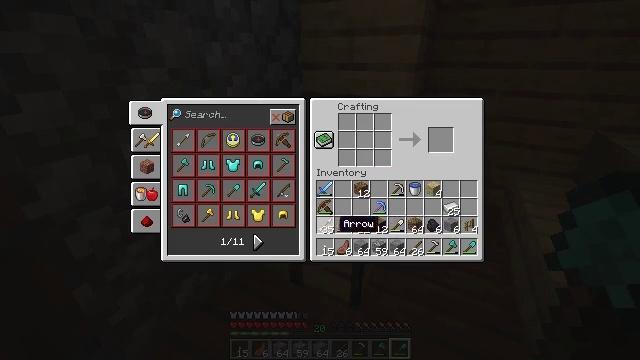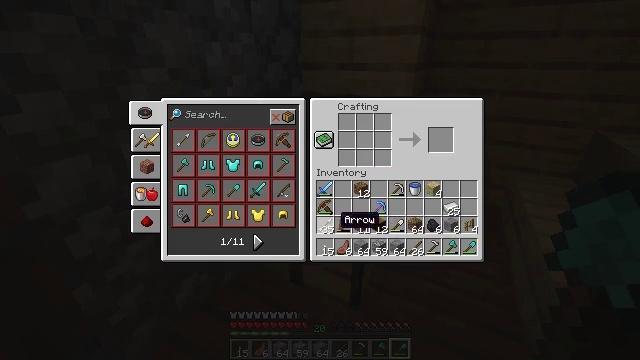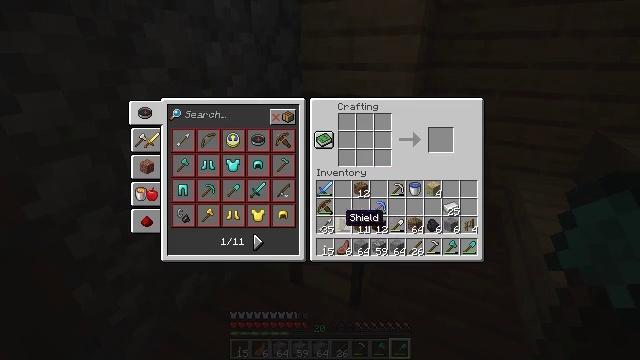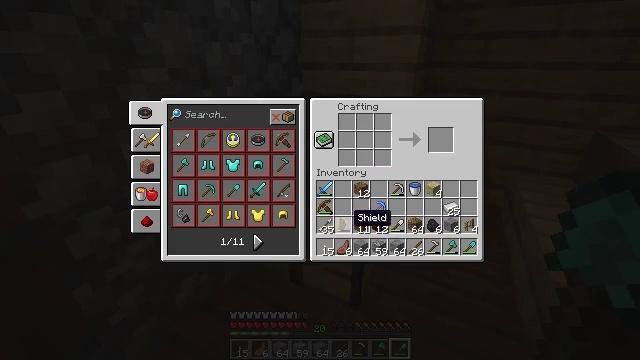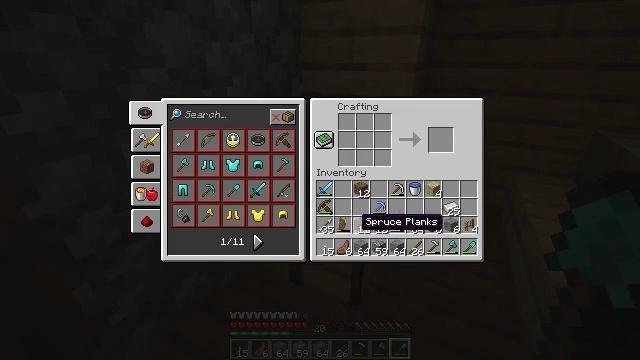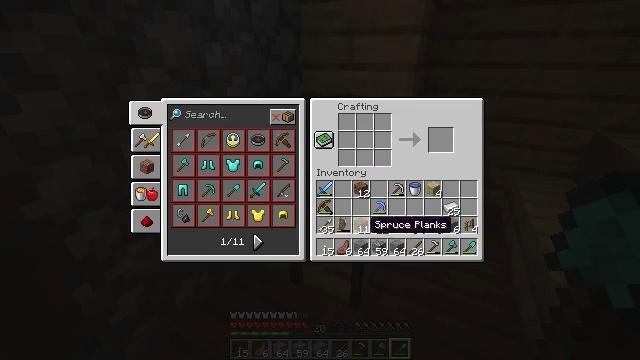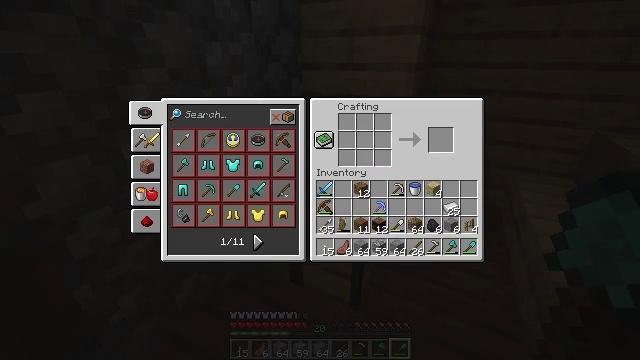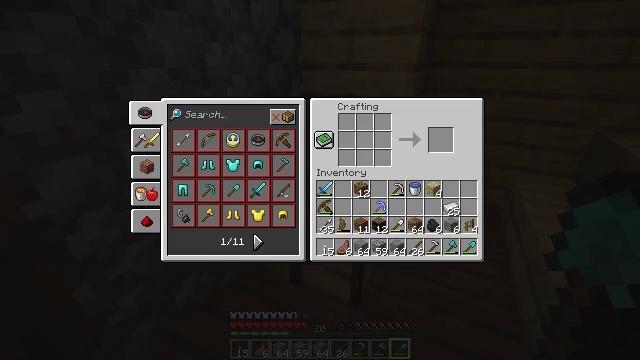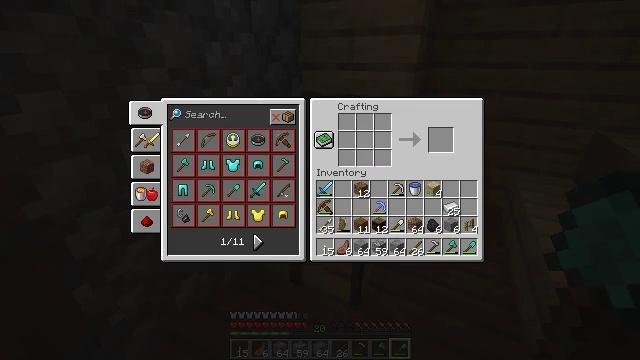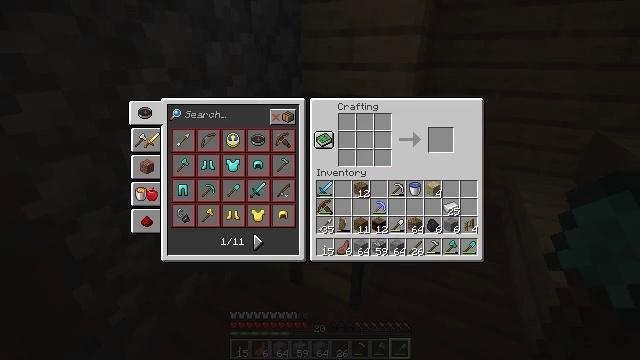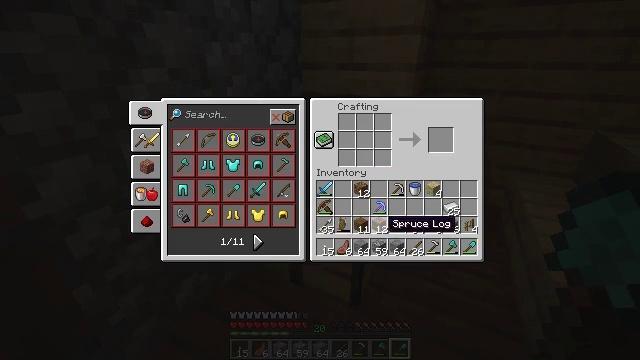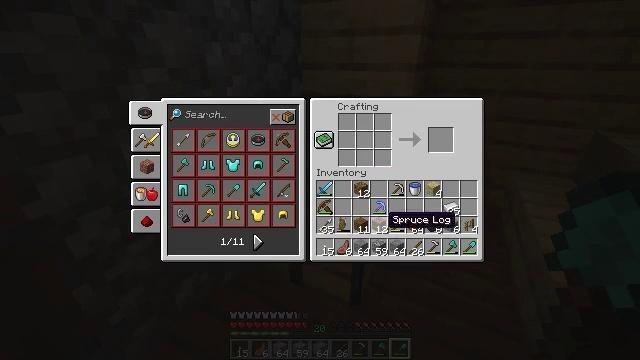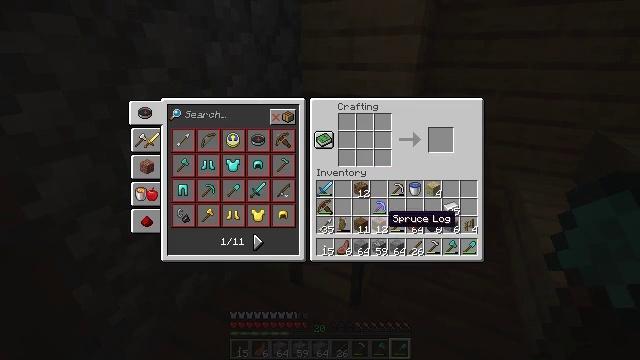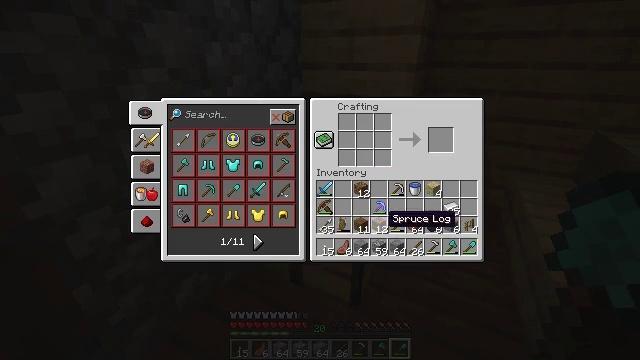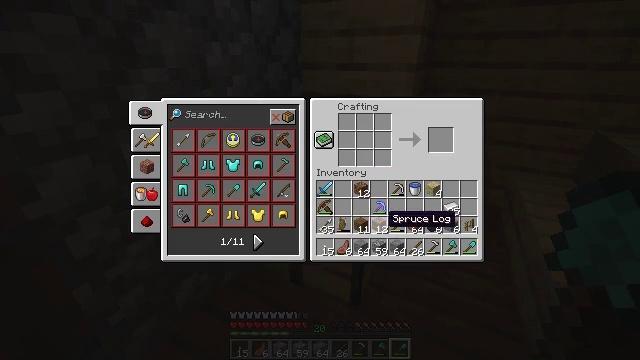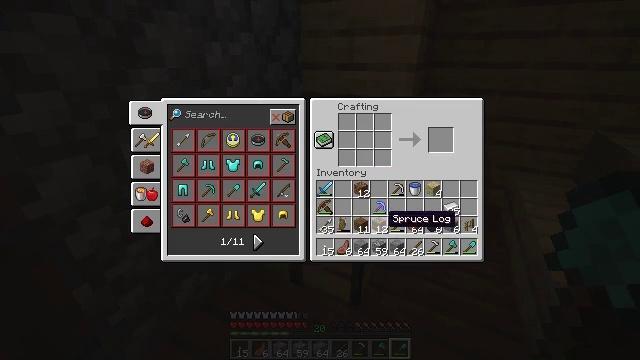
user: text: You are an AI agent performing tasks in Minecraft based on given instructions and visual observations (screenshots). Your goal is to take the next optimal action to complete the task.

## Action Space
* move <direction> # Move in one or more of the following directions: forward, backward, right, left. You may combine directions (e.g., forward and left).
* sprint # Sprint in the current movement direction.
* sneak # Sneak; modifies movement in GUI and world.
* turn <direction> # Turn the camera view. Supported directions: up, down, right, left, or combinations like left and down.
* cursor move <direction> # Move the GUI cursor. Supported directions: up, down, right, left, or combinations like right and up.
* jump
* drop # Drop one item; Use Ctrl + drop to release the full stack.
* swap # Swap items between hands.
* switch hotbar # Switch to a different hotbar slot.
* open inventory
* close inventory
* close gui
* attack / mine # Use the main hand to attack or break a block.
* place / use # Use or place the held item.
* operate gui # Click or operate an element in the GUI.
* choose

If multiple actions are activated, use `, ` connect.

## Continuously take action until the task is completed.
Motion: motion action
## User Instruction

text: Collect spruce planks and craft a spruce pressure plate.
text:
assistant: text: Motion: no_op
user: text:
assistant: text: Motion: no_op
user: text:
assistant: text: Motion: cursor move right
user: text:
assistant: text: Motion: cursor move right
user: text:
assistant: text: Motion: cursor move right
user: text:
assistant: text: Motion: cursor move right
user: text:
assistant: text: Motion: cursor move right
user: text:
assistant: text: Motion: no_op
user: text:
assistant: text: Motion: no_op
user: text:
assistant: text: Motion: no_op
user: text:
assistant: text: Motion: no_op
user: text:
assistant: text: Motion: no_op
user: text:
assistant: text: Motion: no_op
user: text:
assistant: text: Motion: no_op
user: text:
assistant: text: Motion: no_op
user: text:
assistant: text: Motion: no_op
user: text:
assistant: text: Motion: no_op
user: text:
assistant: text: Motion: cursor move up
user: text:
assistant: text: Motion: no_op
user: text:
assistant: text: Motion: no_op
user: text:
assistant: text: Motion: no_op
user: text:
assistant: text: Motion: no_op
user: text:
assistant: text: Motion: no_op
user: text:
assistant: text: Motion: no_op
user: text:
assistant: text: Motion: operate gui
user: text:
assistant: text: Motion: operate gui
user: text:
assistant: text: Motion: no_op
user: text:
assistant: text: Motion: no_op
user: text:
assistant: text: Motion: cursor move left and up
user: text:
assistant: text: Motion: cursor move left and up